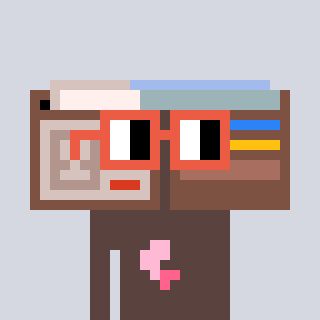
a pixel art character with square orange glasses, a wallet-shaped head and a darkbrown-colored body on a cool background